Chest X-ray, PA view. Patient: 58 years old, sex M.
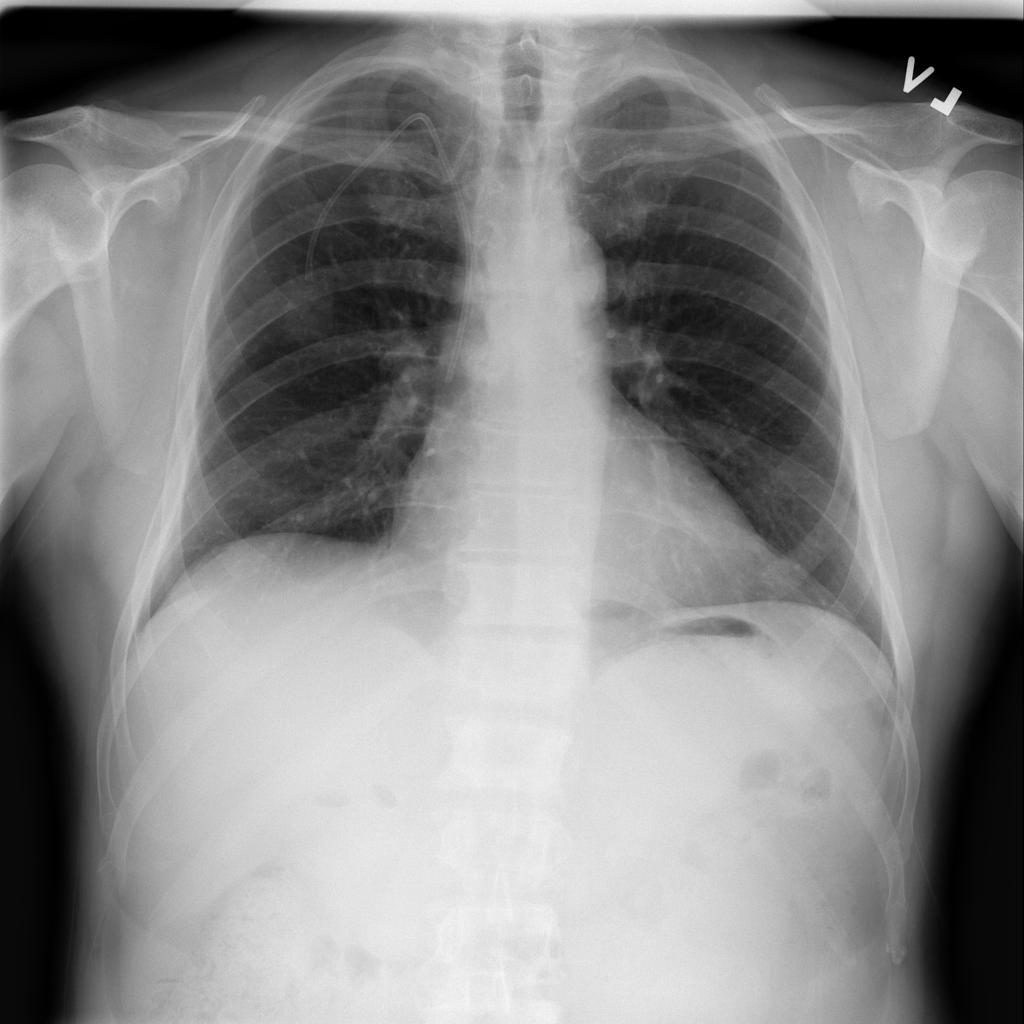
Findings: No Finding